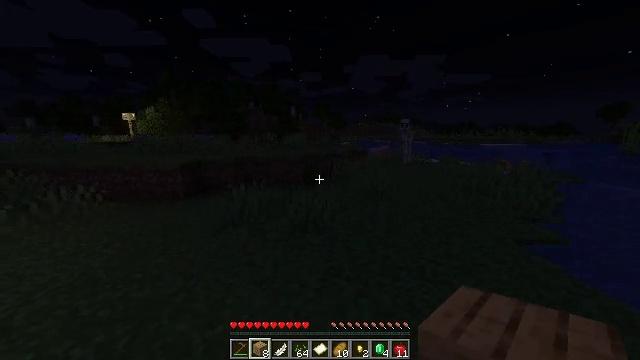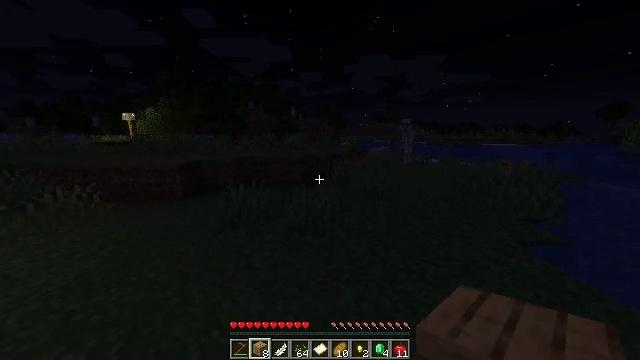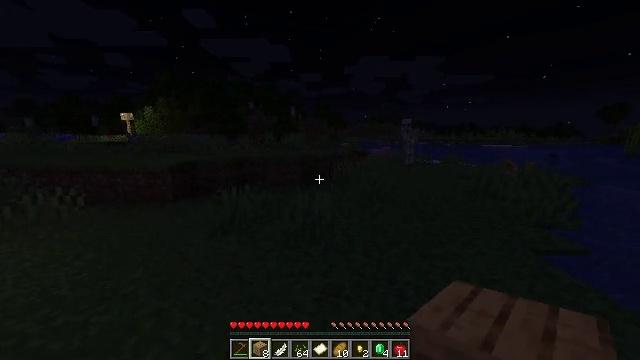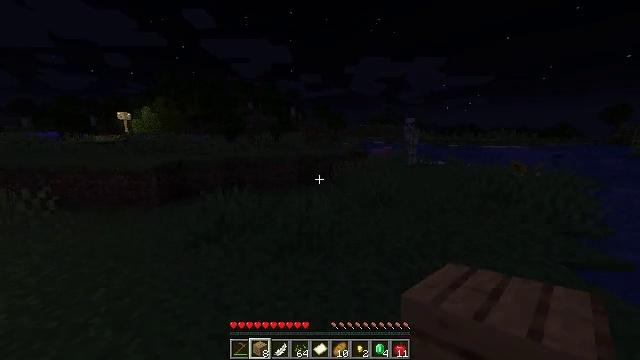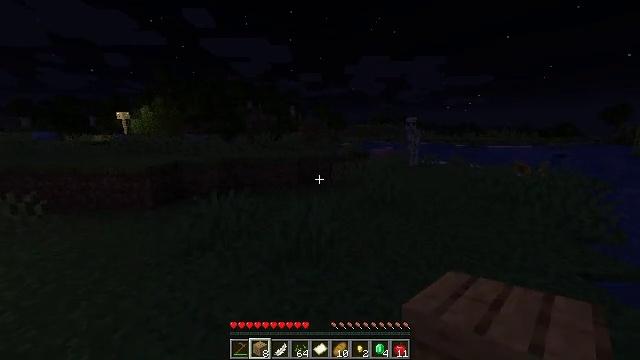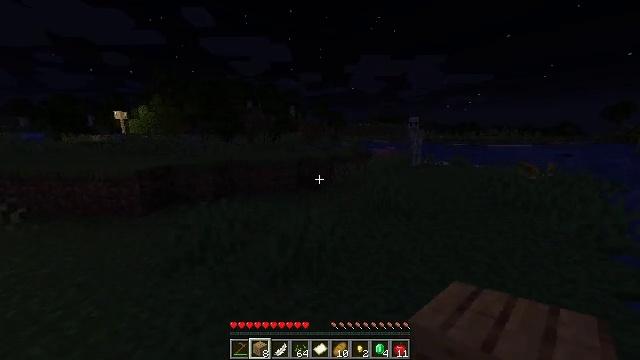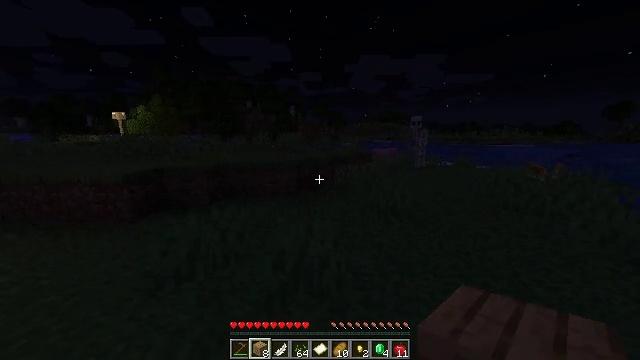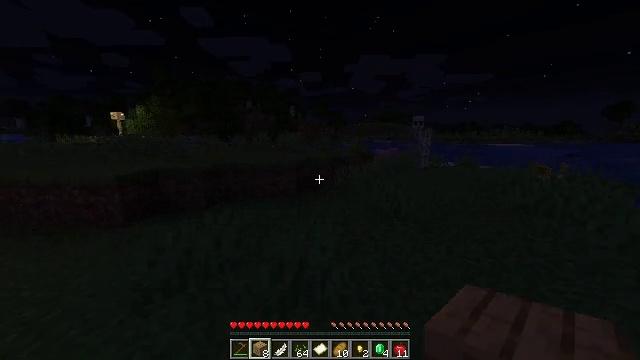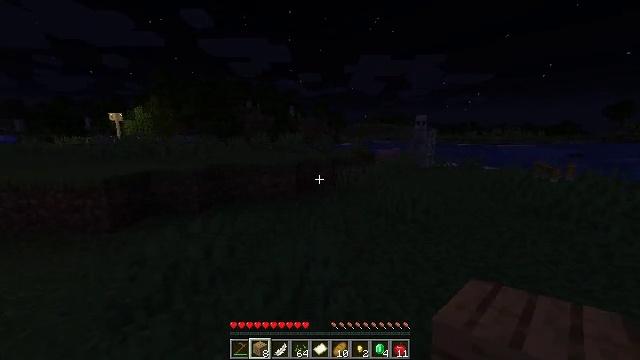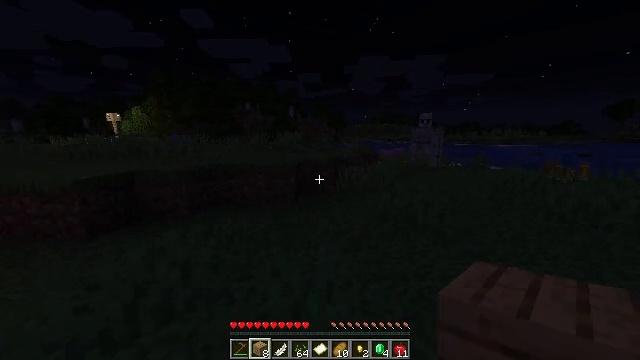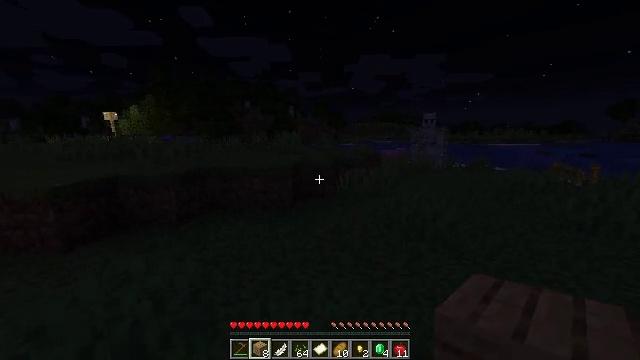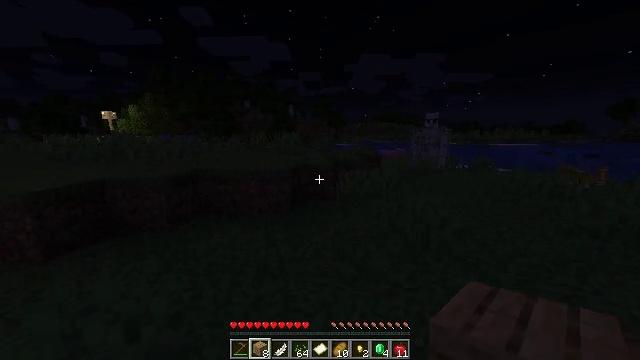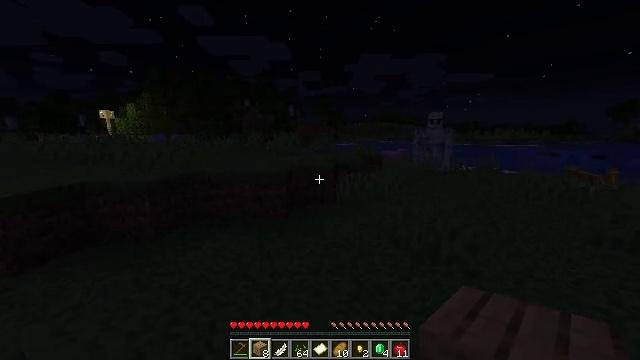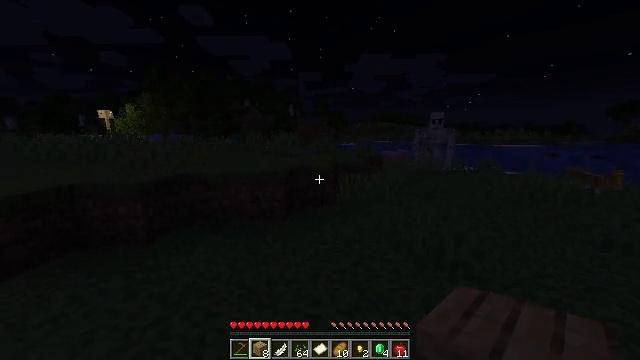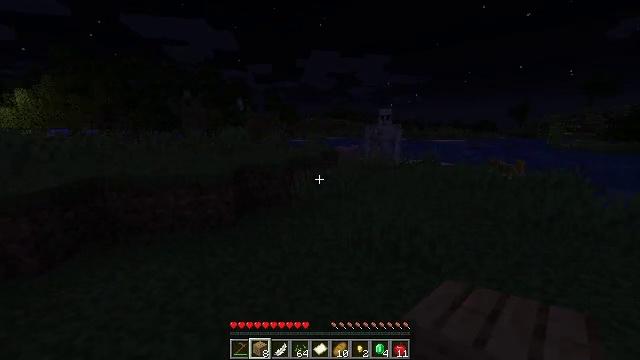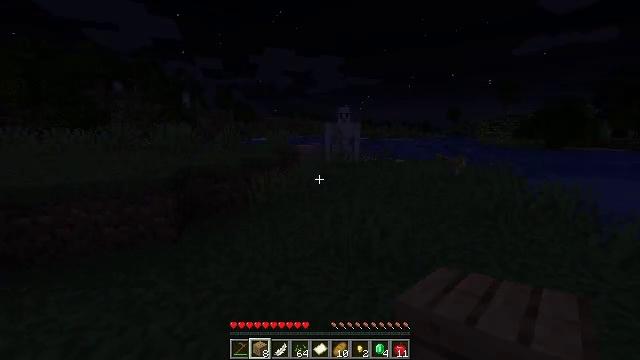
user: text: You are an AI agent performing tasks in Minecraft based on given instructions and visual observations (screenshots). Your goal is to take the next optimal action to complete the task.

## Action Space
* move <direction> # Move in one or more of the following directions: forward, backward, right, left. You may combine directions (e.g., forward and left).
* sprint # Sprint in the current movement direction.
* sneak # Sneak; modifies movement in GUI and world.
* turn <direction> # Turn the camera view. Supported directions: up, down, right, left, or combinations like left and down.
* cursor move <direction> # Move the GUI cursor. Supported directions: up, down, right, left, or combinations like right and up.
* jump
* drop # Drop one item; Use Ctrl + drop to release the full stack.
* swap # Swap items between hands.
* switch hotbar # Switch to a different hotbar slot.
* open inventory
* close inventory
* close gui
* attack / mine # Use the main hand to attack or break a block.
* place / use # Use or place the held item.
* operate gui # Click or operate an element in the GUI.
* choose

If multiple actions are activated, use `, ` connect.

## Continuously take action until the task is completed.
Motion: motion action
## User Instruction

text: Break the yellow wool to collect it.
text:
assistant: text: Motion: move forward
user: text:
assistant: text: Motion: move forward
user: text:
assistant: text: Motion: move forward
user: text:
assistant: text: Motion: move forward
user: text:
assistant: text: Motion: move forward
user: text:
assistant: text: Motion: move forward
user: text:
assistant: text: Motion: move forward
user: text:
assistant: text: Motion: move forward
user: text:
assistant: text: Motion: move forward
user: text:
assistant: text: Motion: move forward
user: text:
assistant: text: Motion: move forward
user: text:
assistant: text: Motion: move forward
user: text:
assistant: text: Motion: move forward
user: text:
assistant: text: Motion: move forward, turn right and down
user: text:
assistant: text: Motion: move forward, turn right
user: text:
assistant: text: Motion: move forward, turn right
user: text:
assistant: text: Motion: move forward, turn right
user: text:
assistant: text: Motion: move forward
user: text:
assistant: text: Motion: move forward
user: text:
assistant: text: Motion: move forward
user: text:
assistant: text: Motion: move forward
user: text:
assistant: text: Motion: move forward
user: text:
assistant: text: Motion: move forward
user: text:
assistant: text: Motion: move forward
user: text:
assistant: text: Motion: move forward
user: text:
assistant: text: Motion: move forward
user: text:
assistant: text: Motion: move forward
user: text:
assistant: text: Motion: move forward
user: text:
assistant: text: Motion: move forward
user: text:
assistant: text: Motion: move forward